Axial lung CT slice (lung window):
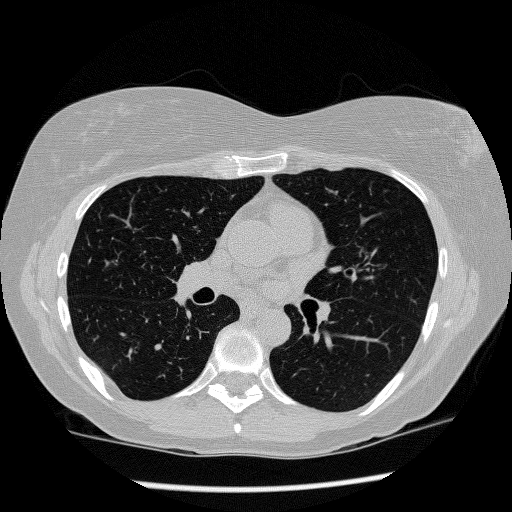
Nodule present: no